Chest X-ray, PA view. Patient: 28 years old, sex F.
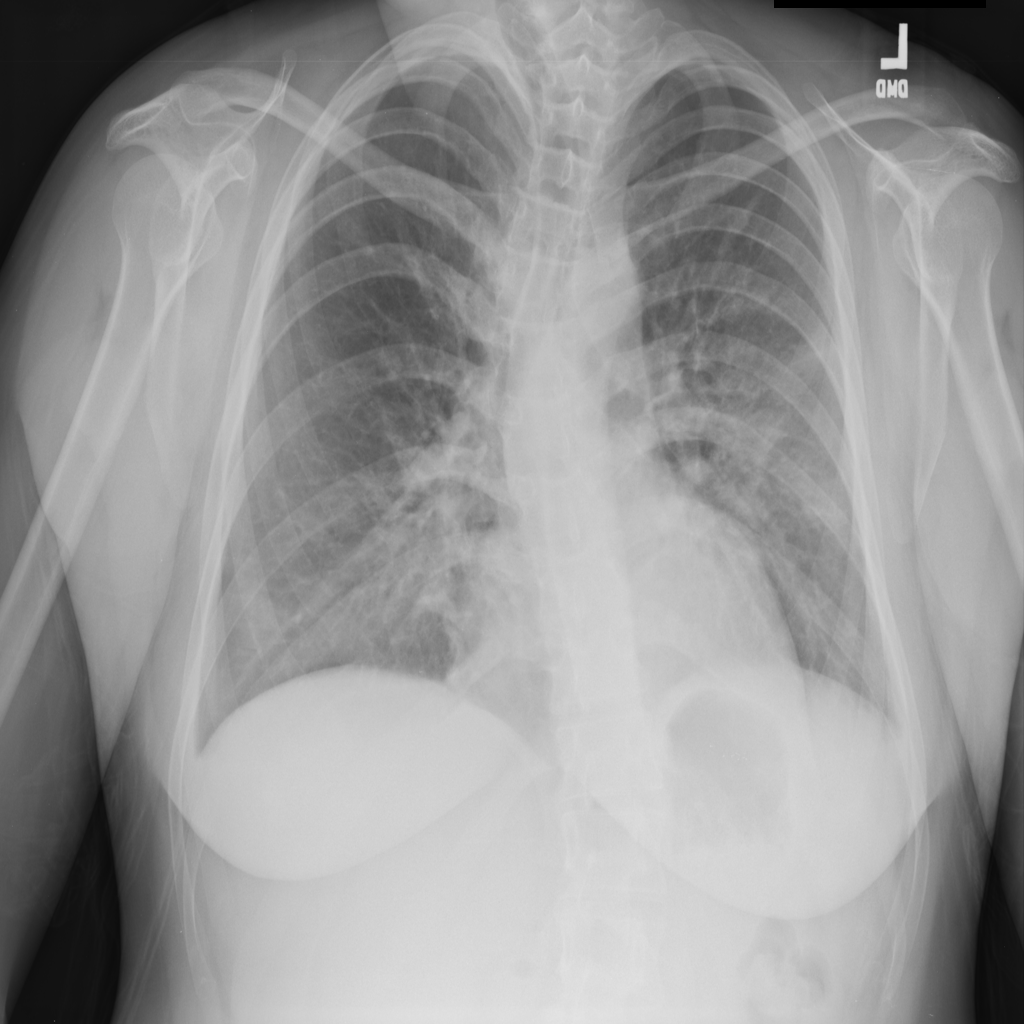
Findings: Infiltration